Question: Hi im working on a query on oracle with the sample data like this
[
expected Result but the whole year
will also display other month even if there's no data for that month
<URL>
i've search the internet for this but cant find any related to my problem
here's what i have tried but i think im in a wrong way
'''
select * from(
select fd.empid,fd.employeename,to_char(fd.payrolldate,'Month') as Month,fd.for_deduction15th,d.DEDUCTED15TH,fd.for_deduction30th,d.DEDUCTED30TH from
VW_MTS_FOR_DEDUCTION FD
full outer join VW_MTS_DEDUCTED D
on FD.EMPID = D.EMPID
and FD.PAYROLLDATE = D.PAYROLLDATE
)
pivot(max(Month) for Month in ('March' ,'April','February' ))
'''
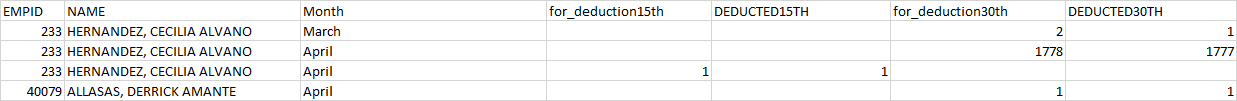
Answer: Your 'PIVOT' was close, but you need to use the "deduction" columns in your pivot. Below is a sample query with assumed data since the actual data in the tables was not shared.
'''
--Setup of sample data
WITH
VW_MTS_FOR_DEDUCTION (empid,
employeename,
payrolldate,
for_deduction15th,
for_deduction30th)
AS
(SELECT 233, 'HERNANDEZ, CECILIA ALVANO', DATE '2021-3-1', NULL, 2 FROM DUAL
UNION ALL
SELECT 233, 'HERNANDEZ, CECILIA ALVANO', DATE '2021-4-1', NULL, 1778 FROM DUAL
UNION ALL
SELECT 233, 'HERNANDEZ, CECILIA ALVANO', DATE '2021-4-1', 1, NULL FROM DUAL
UNION ALL
SELECT 40079, 'ALLASAS, DERRICK AMANTE', DATE '2021-4-1', NULL, 1 FROM DUAL),
VW_MTS_DEDUCTED (empid,
payrolldate,
DEDUCTED15TH,
DEDUCTED30TH)
AS
(SELECT 233, DATE '2021-3-1', NULL, 1 FROM DUAL
UNION ALL
SELECT 233, DATE '2021-4-1', NULL, 1777 FROM DUAL
UNION ALL
SELECT 233, DATE '2021-4-1', 1, NULL FROM DUAL
UNION ALL
SELECT 40079, DATE '2021-4-1', NULL, 1 FROM DUAL)
--Actual query
SELECT *
FROM (SELECT fd.empid,
fd.employeename,
TRIM (TO_CHAR (fd.payrolldate, 'Month')) AS mon,
fd.for_deduction15th,
d.DEDUCTED15TH,
fd.for_deduction30th,
d.DEDUCTED30TH as
FROM VW_MTS_FOR_DEDUCTION FD
LEFT JOIN VW_MTS_DEDUCTED D ON FD.EMPID = D.EMPID AND FD.PAYROLLDATE = D.PAYROLLDATE)
PIVOT (MAX (for_deduction15th) AS for_deduction15th,
MAX (DEDUCTED15TH) AS DEDUCTED15TH,
MAX (for_deduction30th) AS for_deduction30th,
MAX (DEDUCTED30TH) AS DEDUCTED30TH
FOR mon
IN ('March' AS march, 'April' AS april))
ORDER BY empid;
'''
'''
EMPID EMPLOYEENAME MARCH_FOR_DEDUCTION15TH MARCH_DEDUCTED15TH MARCH_FOR_DEDUCTION30TH MARCH_DEDUCTED30TH APRIL_FOR_DEDUCTION15TH APRIL_DEDUCTED15TH APRIL_FOR_DEDUCTION30TH APRIL_DEDUCTED30TH
________ ____________________________ __________________________ _____________________ __________________________ _____________________ __________________________ _____________________ __________________________ _____________________
233 HERNANDEZ, CECILIA ALVANO 2 1 1 1 1778 1777
40079 ALLASAS, DERRICK AMANTE 1 1
'''